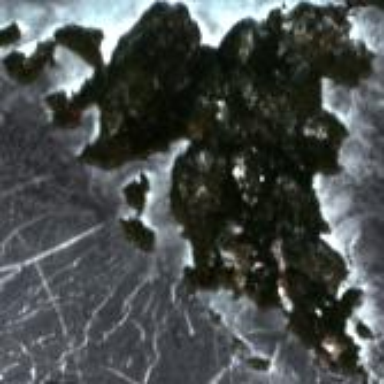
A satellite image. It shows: Island.